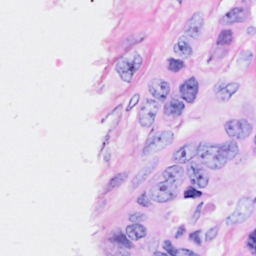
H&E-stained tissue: Breast